Field crop: tomato
Growth stage: 1
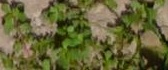
Species: portulaca